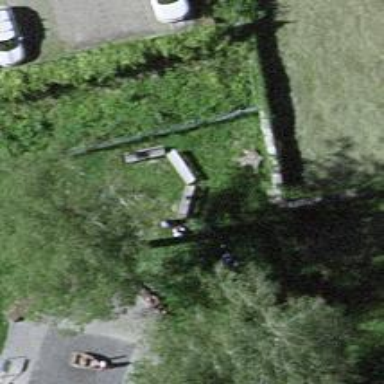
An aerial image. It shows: Brown bench.